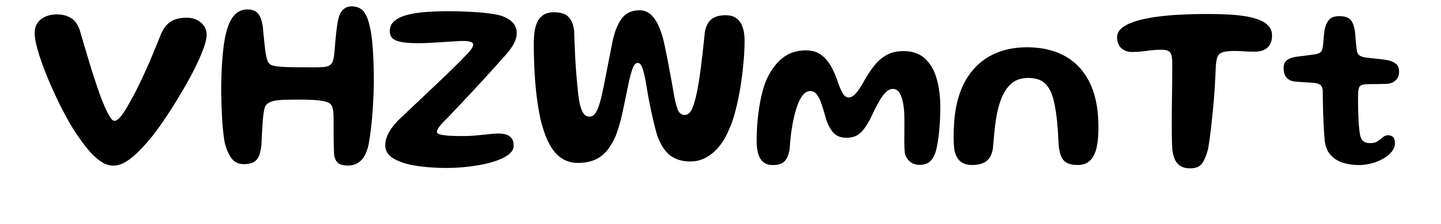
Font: Gluten_Medium